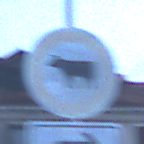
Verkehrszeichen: VerbotViehtrieb
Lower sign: RichtungsangabeDurchPfeile5
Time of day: Dawn
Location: Outdoor (Urban)
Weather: PartlyCloudy
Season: NotSpecified
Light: Natural